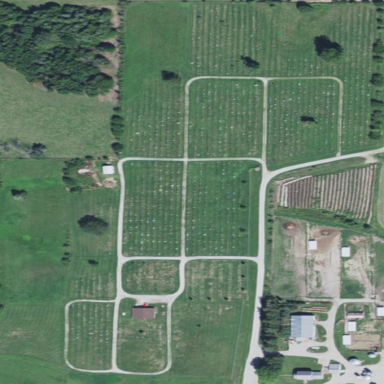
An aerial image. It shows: Cemetery.